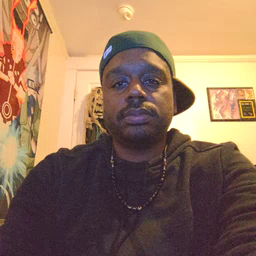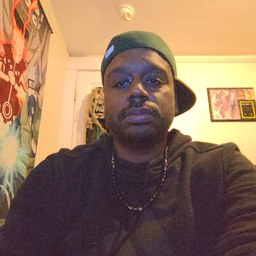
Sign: scissors